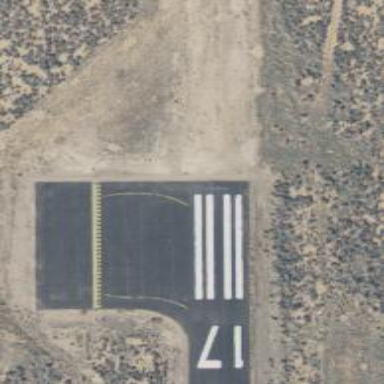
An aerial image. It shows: Runway surface made of asphalt at airport.